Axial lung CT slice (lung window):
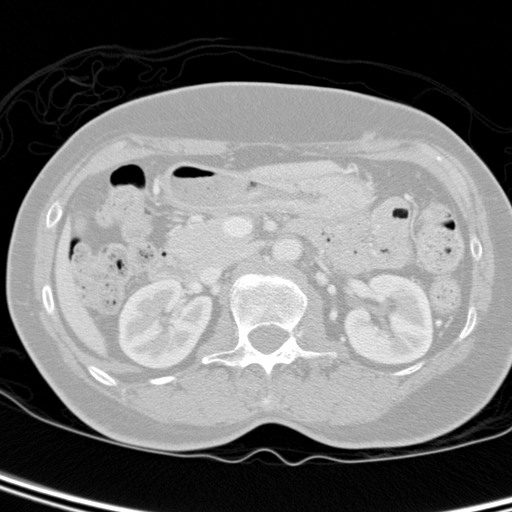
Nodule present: no